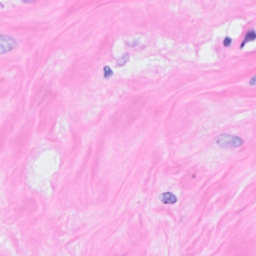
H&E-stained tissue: Breast